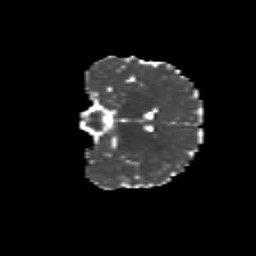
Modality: MD
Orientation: coronal
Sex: female
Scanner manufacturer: siemens
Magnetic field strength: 3 T
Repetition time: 5 s
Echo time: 0.071 s